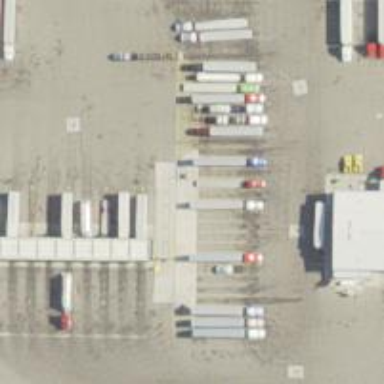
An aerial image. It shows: Weighbridge facility.